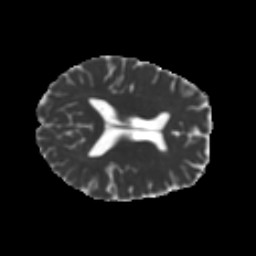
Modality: MD
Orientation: axial
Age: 36
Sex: female
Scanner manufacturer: ge
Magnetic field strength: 3 T
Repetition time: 7.8 s
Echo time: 0.0606 s